Question: I have a UIBezierPath line and I would like to get the coordinates of a point that is on this line at a given distance of the beginning of this line. By distance I mean distance ALONG the line.
On the following picture, I am looking for x and y.

The perfect solution would be a method that takes the distance as an argument and return the coordinates.
> CGPoint myPoint = [myLine pointAtdistance:53.21]
Does something similar exist ? I thought it would be a common problem, but was not able to find any relevant info on the web. Maybe I am searching for the wrong thing ?
Thank you.
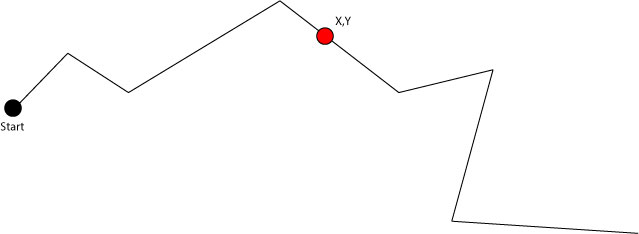
Answer: If path contains no curve segments, only linear ones, and there is a lot of distance requests for one path, then you can use some preprocessing (1st item):
'''
1. Calculate length of every segment, and cumulative path length till this segment's end
2. With distance request, find proper segment by binary search
(or linear search, if the number of segments is small)
3. Find parameter (0..1) of relative position of point in this segment
4. Calculate coordinates as linear combination of segment end points.
'''
Simple example:

'''
Points (0,0), (1,0), (1,2), (4,-2), (6,-2)
Lengths [1, 2, 5, 2]
Path cumul. lengths: [0, 1, 3, 8, 10]
Distance req.: 5
Binary search finds 3rd segment (5 is between 3 and 8)
3*(1-t)+8*t=5 (equation to find a parameter)
t = 0.4
X = P[2].X * (1-t) + P[3].X * t
Y = P[2].Y * (1-t) + P[3].Y * t
use (1,2) and (4,-2) coordinates
(X,Y)= (2.2, 0.4)
'''